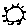
Label: sun